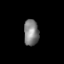
Tissue: skin
Cell type: Epithelial cells
Senescence score: 0.2615
Nuclear area (px): 377
Mean DAPI intensity: 128.886